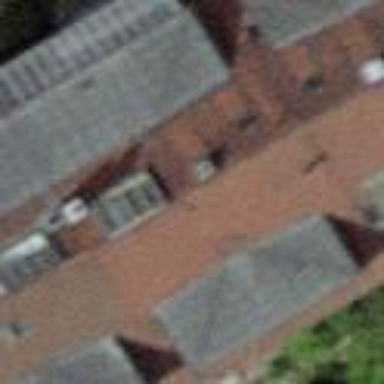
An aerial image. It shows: Terrace building.